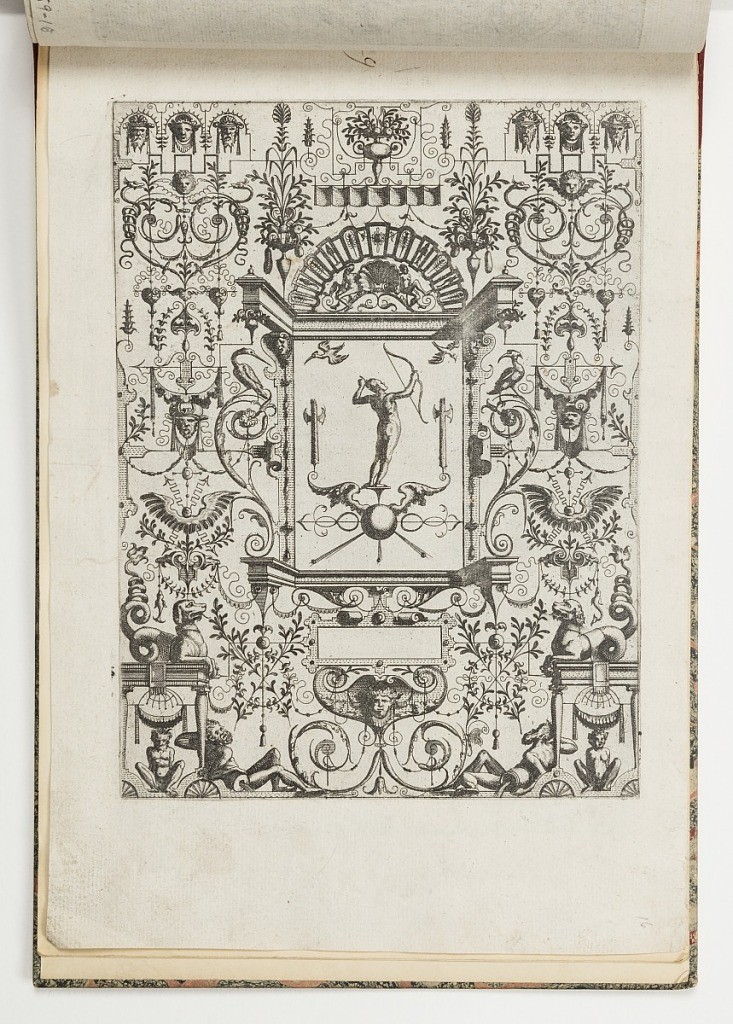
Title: Plate 29, from Grotteßco: in diverßche manieren
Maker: Hans Vredeman de Vries, Dutch, 1527 - ca. 1606
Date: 1564
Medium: Etching on laid paper
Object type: Print
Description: Grotesque panel. In center, a warrior with a bow has just shot an arrow at a bird.